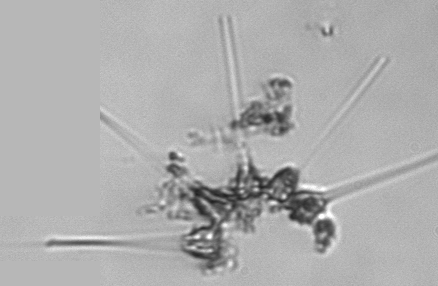
Label: Asterionellopsis_glacialis